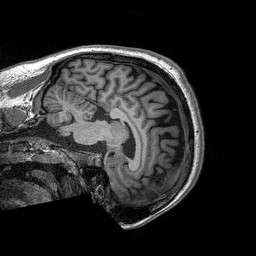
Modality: T1w
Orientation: sagittal
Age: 29
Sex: male
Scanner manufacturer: siemens
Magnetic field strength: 3 T
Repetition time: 2.3 s
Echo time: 0.00306 s